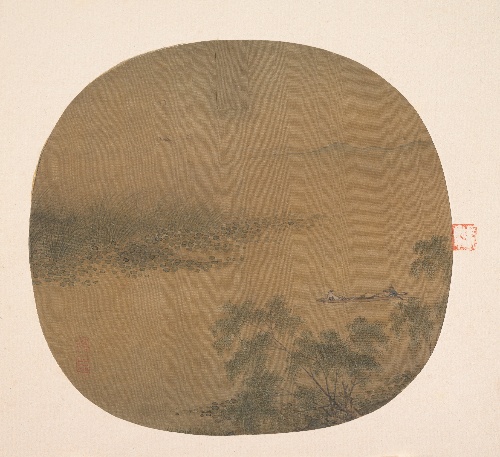
Title: 南宋  佚名  泛舟柳塘圖  團扇|Boating by a Willow Bank
Artist: Unidentified artist
Date: 13th century
Object type: Fan mounted as an album leaf
Classification: Paintings
Medium: Fan mounted as an album leaf; ink and color on silk
Culture: China
Period: Song dynasty (960–1279)
Dimensions: 9 3/16 x 9 13/16 in. (23.3 x 24.9 cm); with mat: 15 1/2 x 15 1/2 in. (39.4 x 39.4 cm)
Department: Asian Art
Credit line: From the Collection of A. W. Bahr, Purchase, Fletcher Fund, 1947
Accession year: 1947
Repository: Metropolitan Museum of Art, New York, NY
Tags: Landscapes|Rivers|Boats